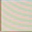
Piece: xx